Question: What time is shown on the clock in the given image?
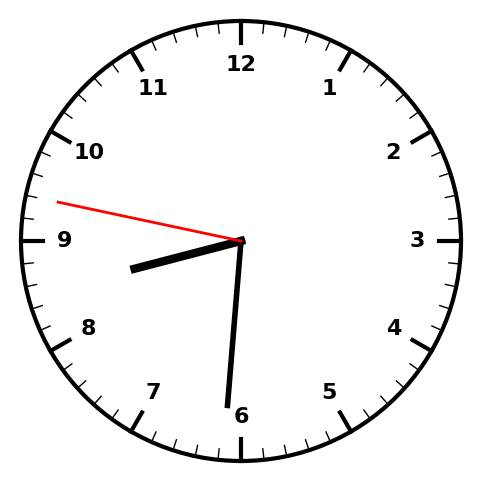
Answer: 08:30:47